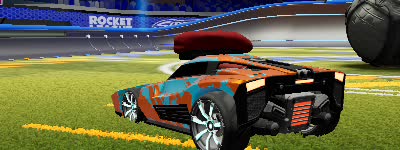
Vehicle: breakout